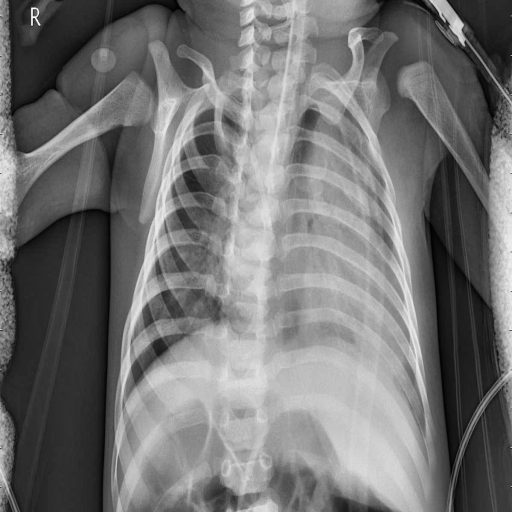
Finding: PNEUMONIA